The image is the raw time-domain waveform of a rolling-element bearing's vibration signal. Based on the visible evidence, which condition applies: normal, inner_race, outer_race, ball?
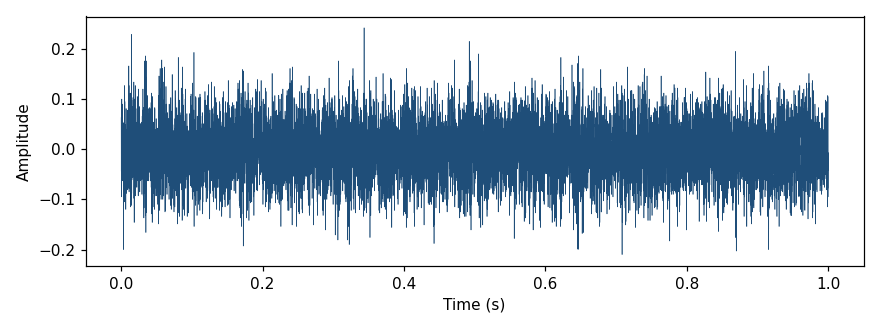
Answer: normal